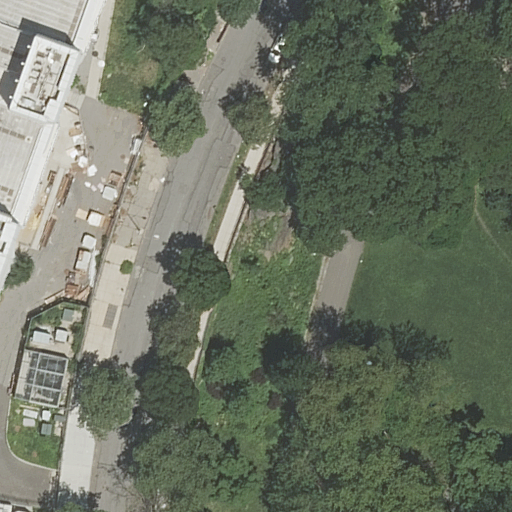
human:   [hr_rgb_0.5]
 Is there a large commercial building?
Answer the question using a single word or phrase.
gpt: no

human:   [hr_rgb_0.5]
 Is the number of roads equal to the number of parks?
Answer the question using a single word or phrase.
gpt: no

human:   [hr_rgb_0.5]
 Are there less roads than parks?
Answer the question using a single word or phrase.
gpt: no

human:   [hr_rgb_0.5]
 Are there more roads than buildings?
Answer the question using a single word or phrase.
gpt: yes

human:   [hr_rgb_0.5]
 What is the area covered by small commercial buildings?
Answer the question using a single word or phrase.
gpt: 0m2

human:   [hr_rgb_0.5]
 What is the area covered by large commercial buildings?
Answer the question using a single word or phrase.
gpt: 0m2

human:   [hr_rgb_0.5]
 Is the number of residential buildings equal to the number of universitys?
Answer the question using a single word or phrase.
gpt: yes

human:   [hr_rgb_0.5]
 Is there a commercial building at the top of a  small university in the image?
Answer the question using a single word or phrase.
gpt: no

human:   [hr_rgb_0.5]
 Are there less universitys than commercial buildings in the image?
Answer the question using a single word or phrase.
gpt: no

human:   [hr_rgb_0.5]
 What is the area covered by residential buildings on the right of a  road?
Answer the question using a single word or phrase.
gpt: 0m2

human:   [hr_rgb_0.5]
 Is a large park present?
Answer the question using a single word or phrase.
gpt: yes

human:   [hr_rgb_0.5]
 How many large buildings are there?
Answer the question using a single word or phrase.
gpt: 0

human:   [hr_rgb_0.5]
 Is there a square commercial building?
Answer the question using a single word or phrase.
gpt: no

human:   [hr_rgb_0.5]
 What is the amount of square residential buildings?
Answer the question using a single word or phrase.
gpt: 0

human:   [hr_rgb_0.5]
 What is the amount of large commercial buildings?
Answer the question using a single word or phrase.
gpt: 0

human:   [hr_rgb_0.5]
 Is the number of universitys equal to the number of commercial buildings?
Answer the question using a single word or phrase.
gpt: no

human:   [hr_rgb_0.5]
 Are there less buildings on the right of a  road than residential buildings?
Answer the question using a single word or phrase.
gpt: yes

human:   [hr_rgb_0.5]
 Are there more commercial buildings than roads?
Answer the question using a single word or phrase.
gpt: no

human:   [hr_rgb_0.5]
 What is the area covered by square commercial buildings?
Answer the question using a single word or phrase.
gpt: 0m2

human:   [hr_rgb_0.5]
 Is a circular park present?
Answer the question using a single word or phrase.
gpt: no

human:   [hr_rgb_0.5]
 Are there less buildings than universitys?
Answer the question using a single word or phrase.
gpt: no

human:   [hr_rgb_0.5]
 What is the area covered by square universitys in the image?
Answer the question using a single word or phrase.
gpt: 0m2

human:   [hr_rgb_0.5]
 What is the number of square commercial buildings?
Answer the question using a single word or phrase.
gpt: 0

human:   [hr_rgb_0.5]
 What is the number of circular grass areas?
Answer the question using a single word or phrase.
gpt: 0

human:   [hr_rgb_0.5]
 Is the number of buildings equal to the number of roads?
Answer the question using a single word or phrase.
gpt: no

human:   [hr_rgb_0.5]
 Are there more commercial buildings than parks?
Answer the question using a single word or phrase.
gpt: no

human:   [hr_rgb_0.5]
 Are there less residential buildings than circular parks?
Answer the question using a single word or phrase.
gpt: no

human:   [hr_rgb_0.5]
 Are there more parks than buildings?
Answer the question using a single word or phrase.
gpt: no

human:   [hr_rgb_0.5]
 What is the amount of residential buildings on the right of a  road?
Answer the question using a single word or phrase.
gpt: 0

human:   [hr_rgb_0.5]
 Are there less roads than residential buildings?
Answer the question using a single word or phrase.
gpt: no

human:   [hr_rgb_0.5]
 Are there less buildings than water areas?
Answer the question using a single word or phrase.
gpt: no

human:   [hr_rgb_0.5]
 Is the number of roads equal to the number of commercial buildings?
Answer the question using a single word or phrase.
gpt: no

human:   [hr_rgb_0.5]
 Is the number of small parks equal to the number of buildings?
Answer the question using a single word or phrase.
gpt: no

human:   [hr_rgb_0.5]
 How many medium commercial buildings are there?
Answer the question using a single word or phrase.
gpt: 0

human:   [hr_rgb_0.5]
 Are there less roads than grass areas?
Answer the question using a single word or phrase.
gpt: no

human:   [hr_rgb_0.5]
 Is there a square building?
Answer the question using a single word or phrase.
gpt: no